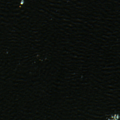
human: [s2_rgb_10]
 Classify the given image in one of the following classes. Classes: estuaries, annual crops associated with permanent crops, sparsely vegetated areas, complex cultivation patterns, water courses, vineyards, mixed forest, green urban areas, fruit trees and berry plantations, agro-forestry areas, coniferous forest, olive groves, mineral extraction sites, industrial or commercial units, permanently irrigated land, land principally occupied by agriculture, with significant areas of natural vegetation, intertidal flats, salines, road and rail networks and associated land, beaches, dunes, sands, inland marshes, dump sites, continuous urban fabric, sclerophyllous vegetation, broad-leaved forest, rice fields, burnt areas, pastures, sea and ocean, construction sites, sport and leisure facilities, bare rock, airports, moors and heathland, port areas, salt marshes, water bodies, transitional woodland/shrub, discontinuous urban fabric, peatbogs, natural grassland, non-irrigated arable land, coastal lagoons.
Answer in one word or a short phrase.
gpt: sea and ocean